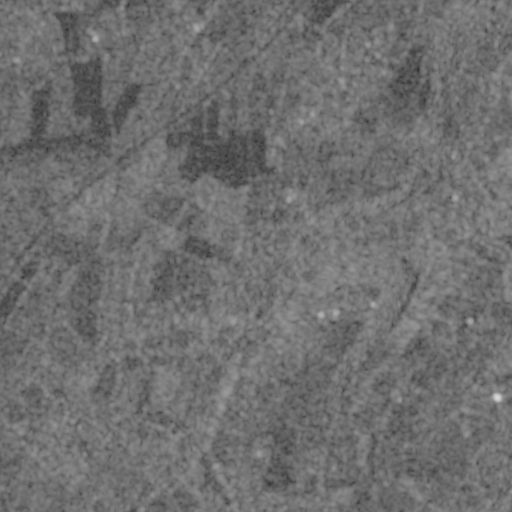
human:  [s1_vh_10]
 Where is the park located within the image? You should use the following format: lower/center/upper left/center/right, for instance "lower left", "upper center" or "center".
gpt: The park is located in the lower left of the image.
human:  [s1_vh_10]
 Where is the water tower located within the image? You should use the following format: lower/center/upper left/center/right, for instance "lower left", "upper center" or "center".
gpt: The water tower is located in the center of the image.
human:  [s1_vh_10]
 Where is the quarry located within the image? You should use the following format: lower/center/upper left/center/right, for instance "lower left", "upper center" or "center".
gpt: There is no quarry in the image.

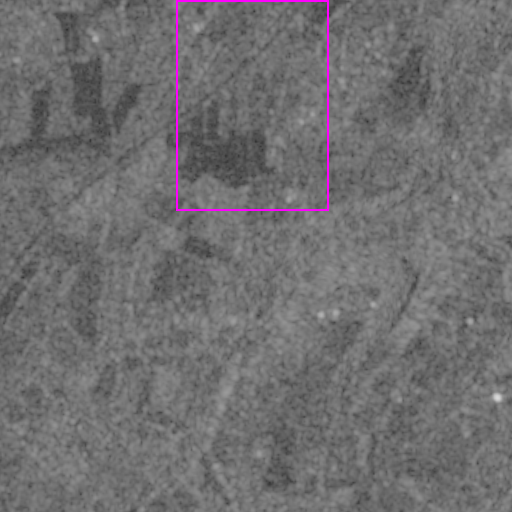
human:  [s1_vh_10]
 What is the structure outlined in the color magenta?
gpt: The structure outlined in magenta is a crop field.
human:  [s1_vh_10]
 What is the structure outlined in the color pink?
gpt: There is no pink outline.